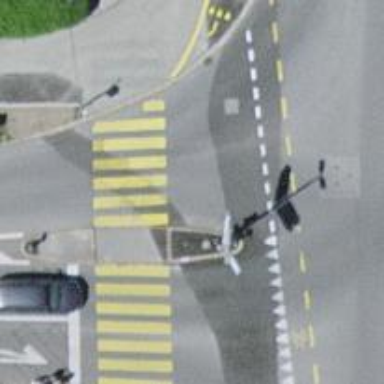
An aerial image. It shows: Road crossing with traffic signals and island.